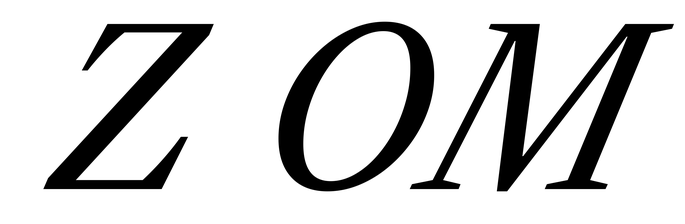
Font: LibreCaslonText-Italic_Italic